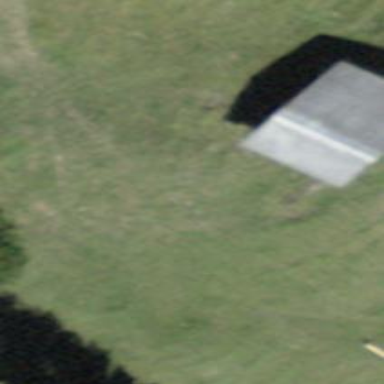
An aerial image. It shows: Rural barn.